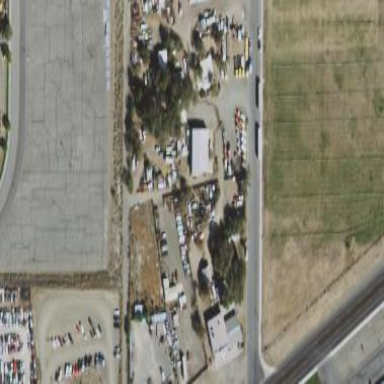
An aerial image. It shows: Industrial area designated as scrap yard.